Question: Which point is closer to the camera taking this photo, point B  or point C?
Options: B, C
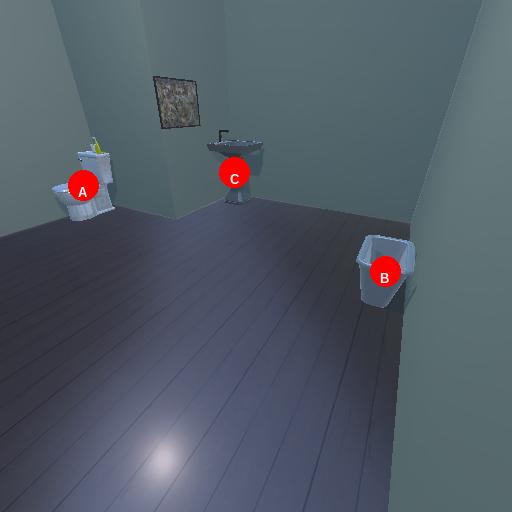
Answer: B